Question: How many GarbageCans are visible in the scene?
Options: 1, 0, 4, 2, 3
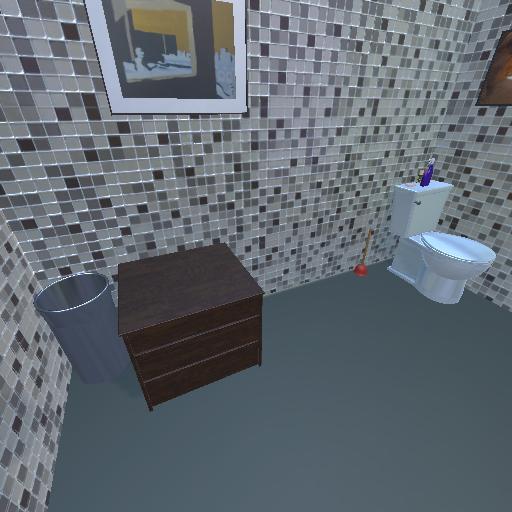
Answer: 1